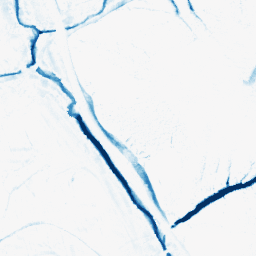
Category: morphological
Decomposition family: morphological_ellipse
Decomposition parameters: operation: closing
width: 10
height: 10
Upsampling method: quartic
Upsampling parameters: scale: 8
Upsampling scale: 8